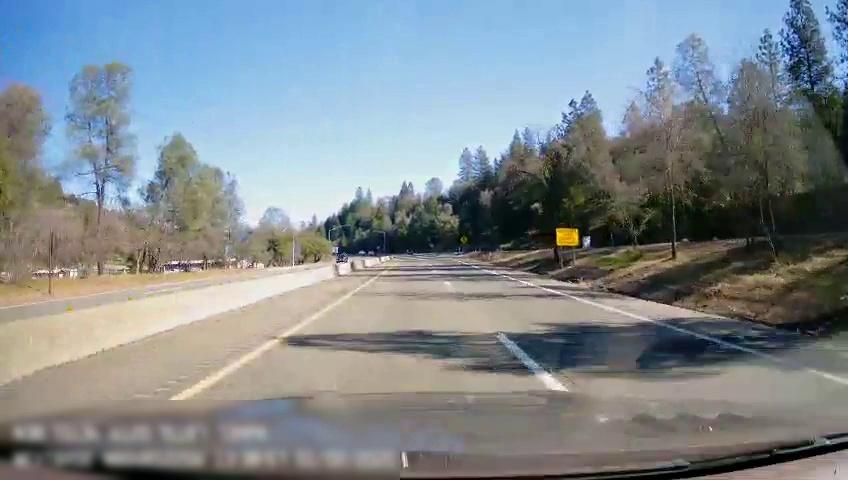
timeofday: Day
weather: Sunny
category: Drivable Space
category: Drivable Space
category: Vehicles | SUV
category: Lanes | Opposite Lane
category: Lanes | Opposite Lane
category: Lanes | Current Lane
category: Lanes | Current Lane
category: Lanes | Alternate Lane
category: Traffic | Signs
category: Traffic | Signs